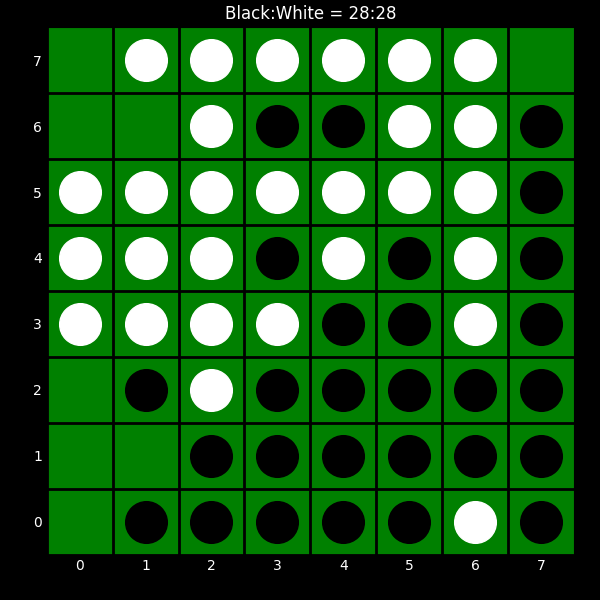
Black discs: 28
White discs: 28